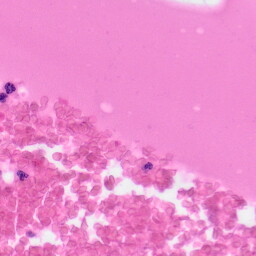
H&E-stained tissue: Colon